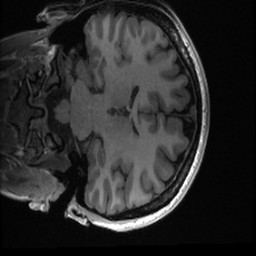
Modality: T1w
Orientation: coronal
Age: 24
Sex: female
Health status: healthy